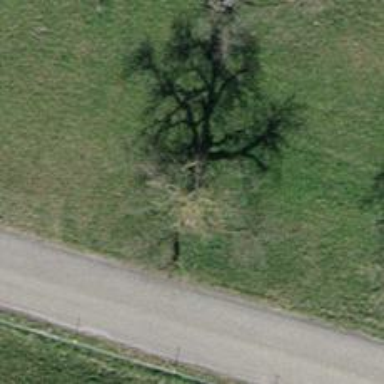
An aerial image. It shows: Single tag "natural: tree."